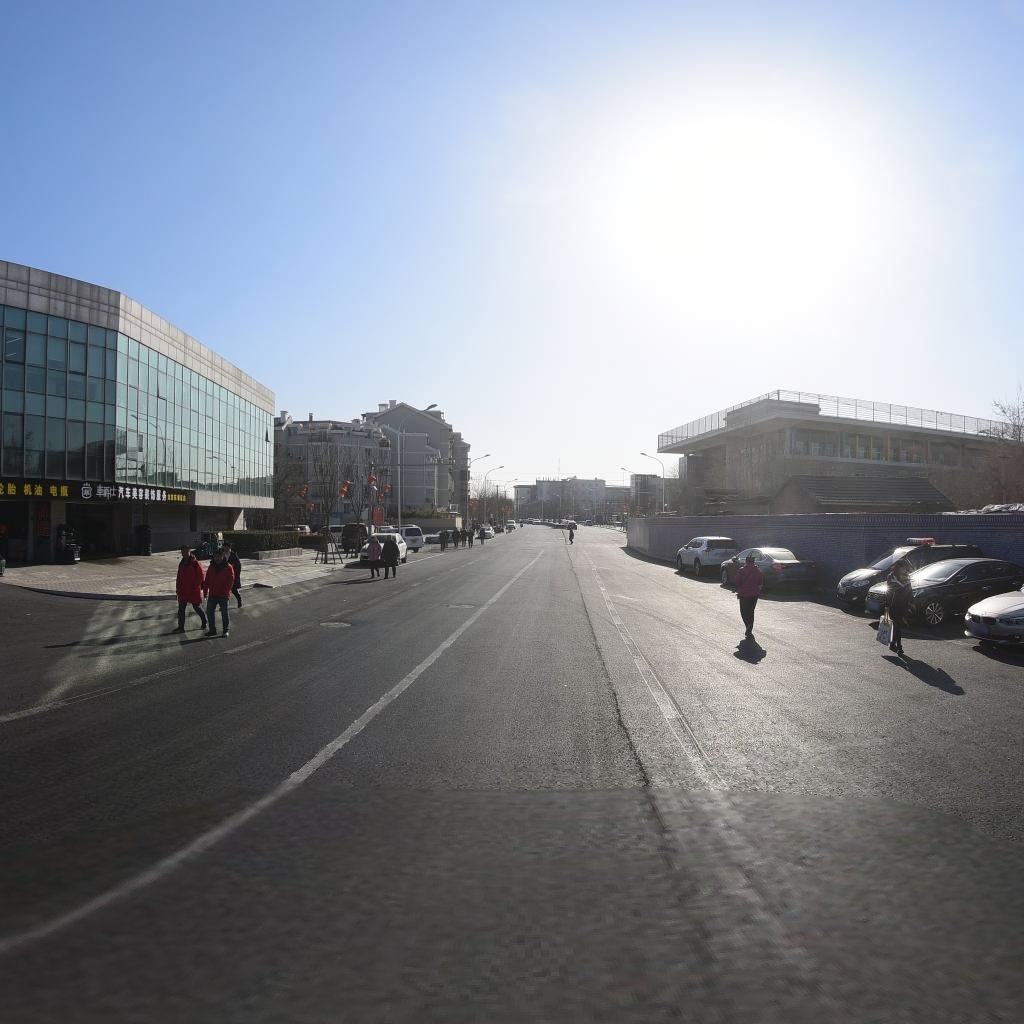
Region: Dongcheng
Road damage annotations: longitudinal crack, manhole cover, manhole cover